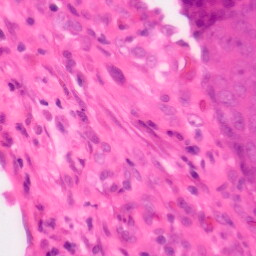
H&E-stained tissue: Colon